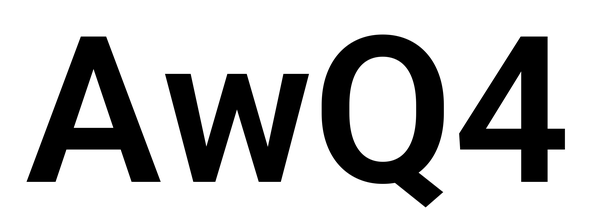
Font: Roboto_SemiBold